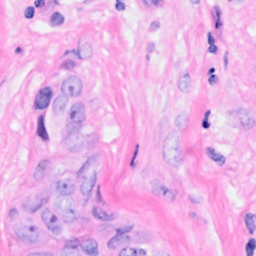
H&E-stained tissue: Breast